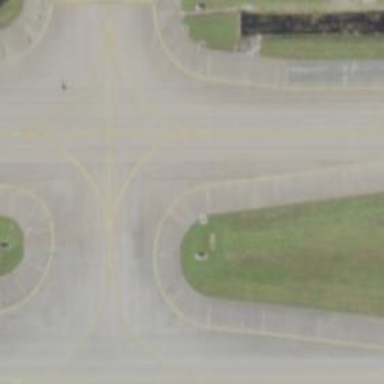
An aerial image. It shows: View of taxiway at the airport.